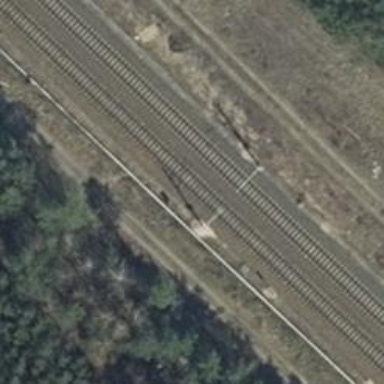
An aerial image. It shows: Milestone along the railway with catenary mast.